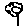
Label: flower